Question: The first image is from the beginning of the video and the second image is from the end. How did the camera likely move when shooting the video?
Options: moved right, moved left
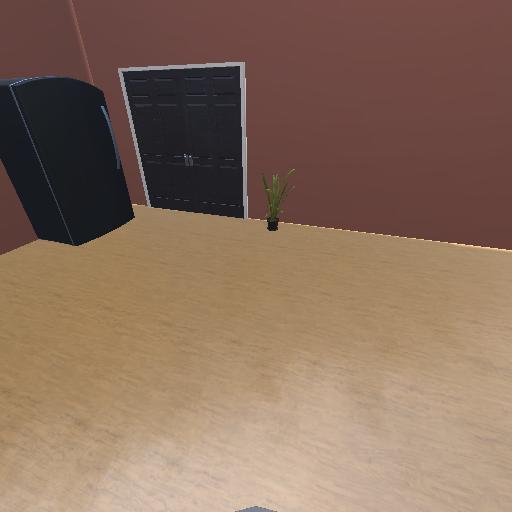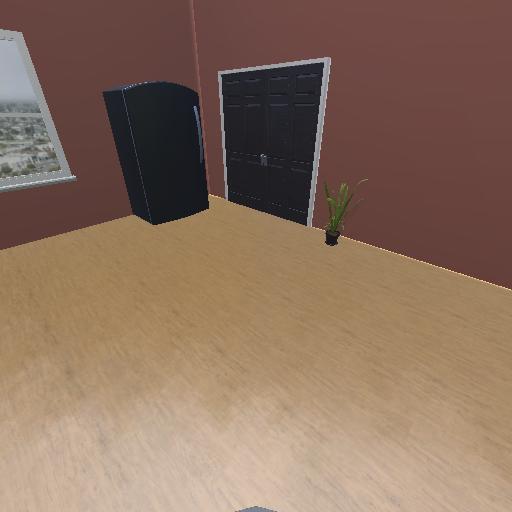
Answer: moved right